Interaction volume radius: 10 \u00c5
Interaction volume height: 30 \u00c5
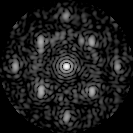
Disorder parameter: 0.4378